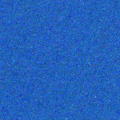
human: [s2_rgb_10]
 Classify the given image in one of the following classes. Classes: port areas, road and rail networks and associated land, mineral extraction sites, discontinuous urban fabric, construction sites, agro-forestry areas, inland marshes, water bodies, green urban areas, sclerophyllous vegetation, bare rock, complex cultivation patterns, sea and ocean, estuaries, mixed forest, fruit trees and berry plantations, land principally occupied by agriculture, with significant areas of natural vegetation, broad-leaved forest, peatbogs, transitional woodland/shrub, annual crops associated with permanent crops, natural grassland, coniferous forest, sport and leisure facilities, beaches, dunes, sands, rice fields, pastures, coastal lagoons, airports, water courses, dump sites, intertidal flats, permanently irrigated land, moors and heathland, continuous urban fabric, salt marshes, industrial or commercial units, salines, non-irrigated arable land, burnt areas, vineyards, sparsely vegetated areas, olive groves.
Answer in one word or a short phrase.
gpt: sea and ocean